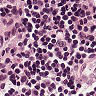
Metastatic tissue present: no